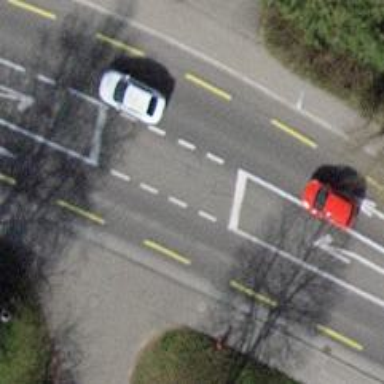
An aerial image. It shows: Primary highway with asphalt surface. There are sidewalks on both sides and separate soft lane for cycling.